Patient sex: F
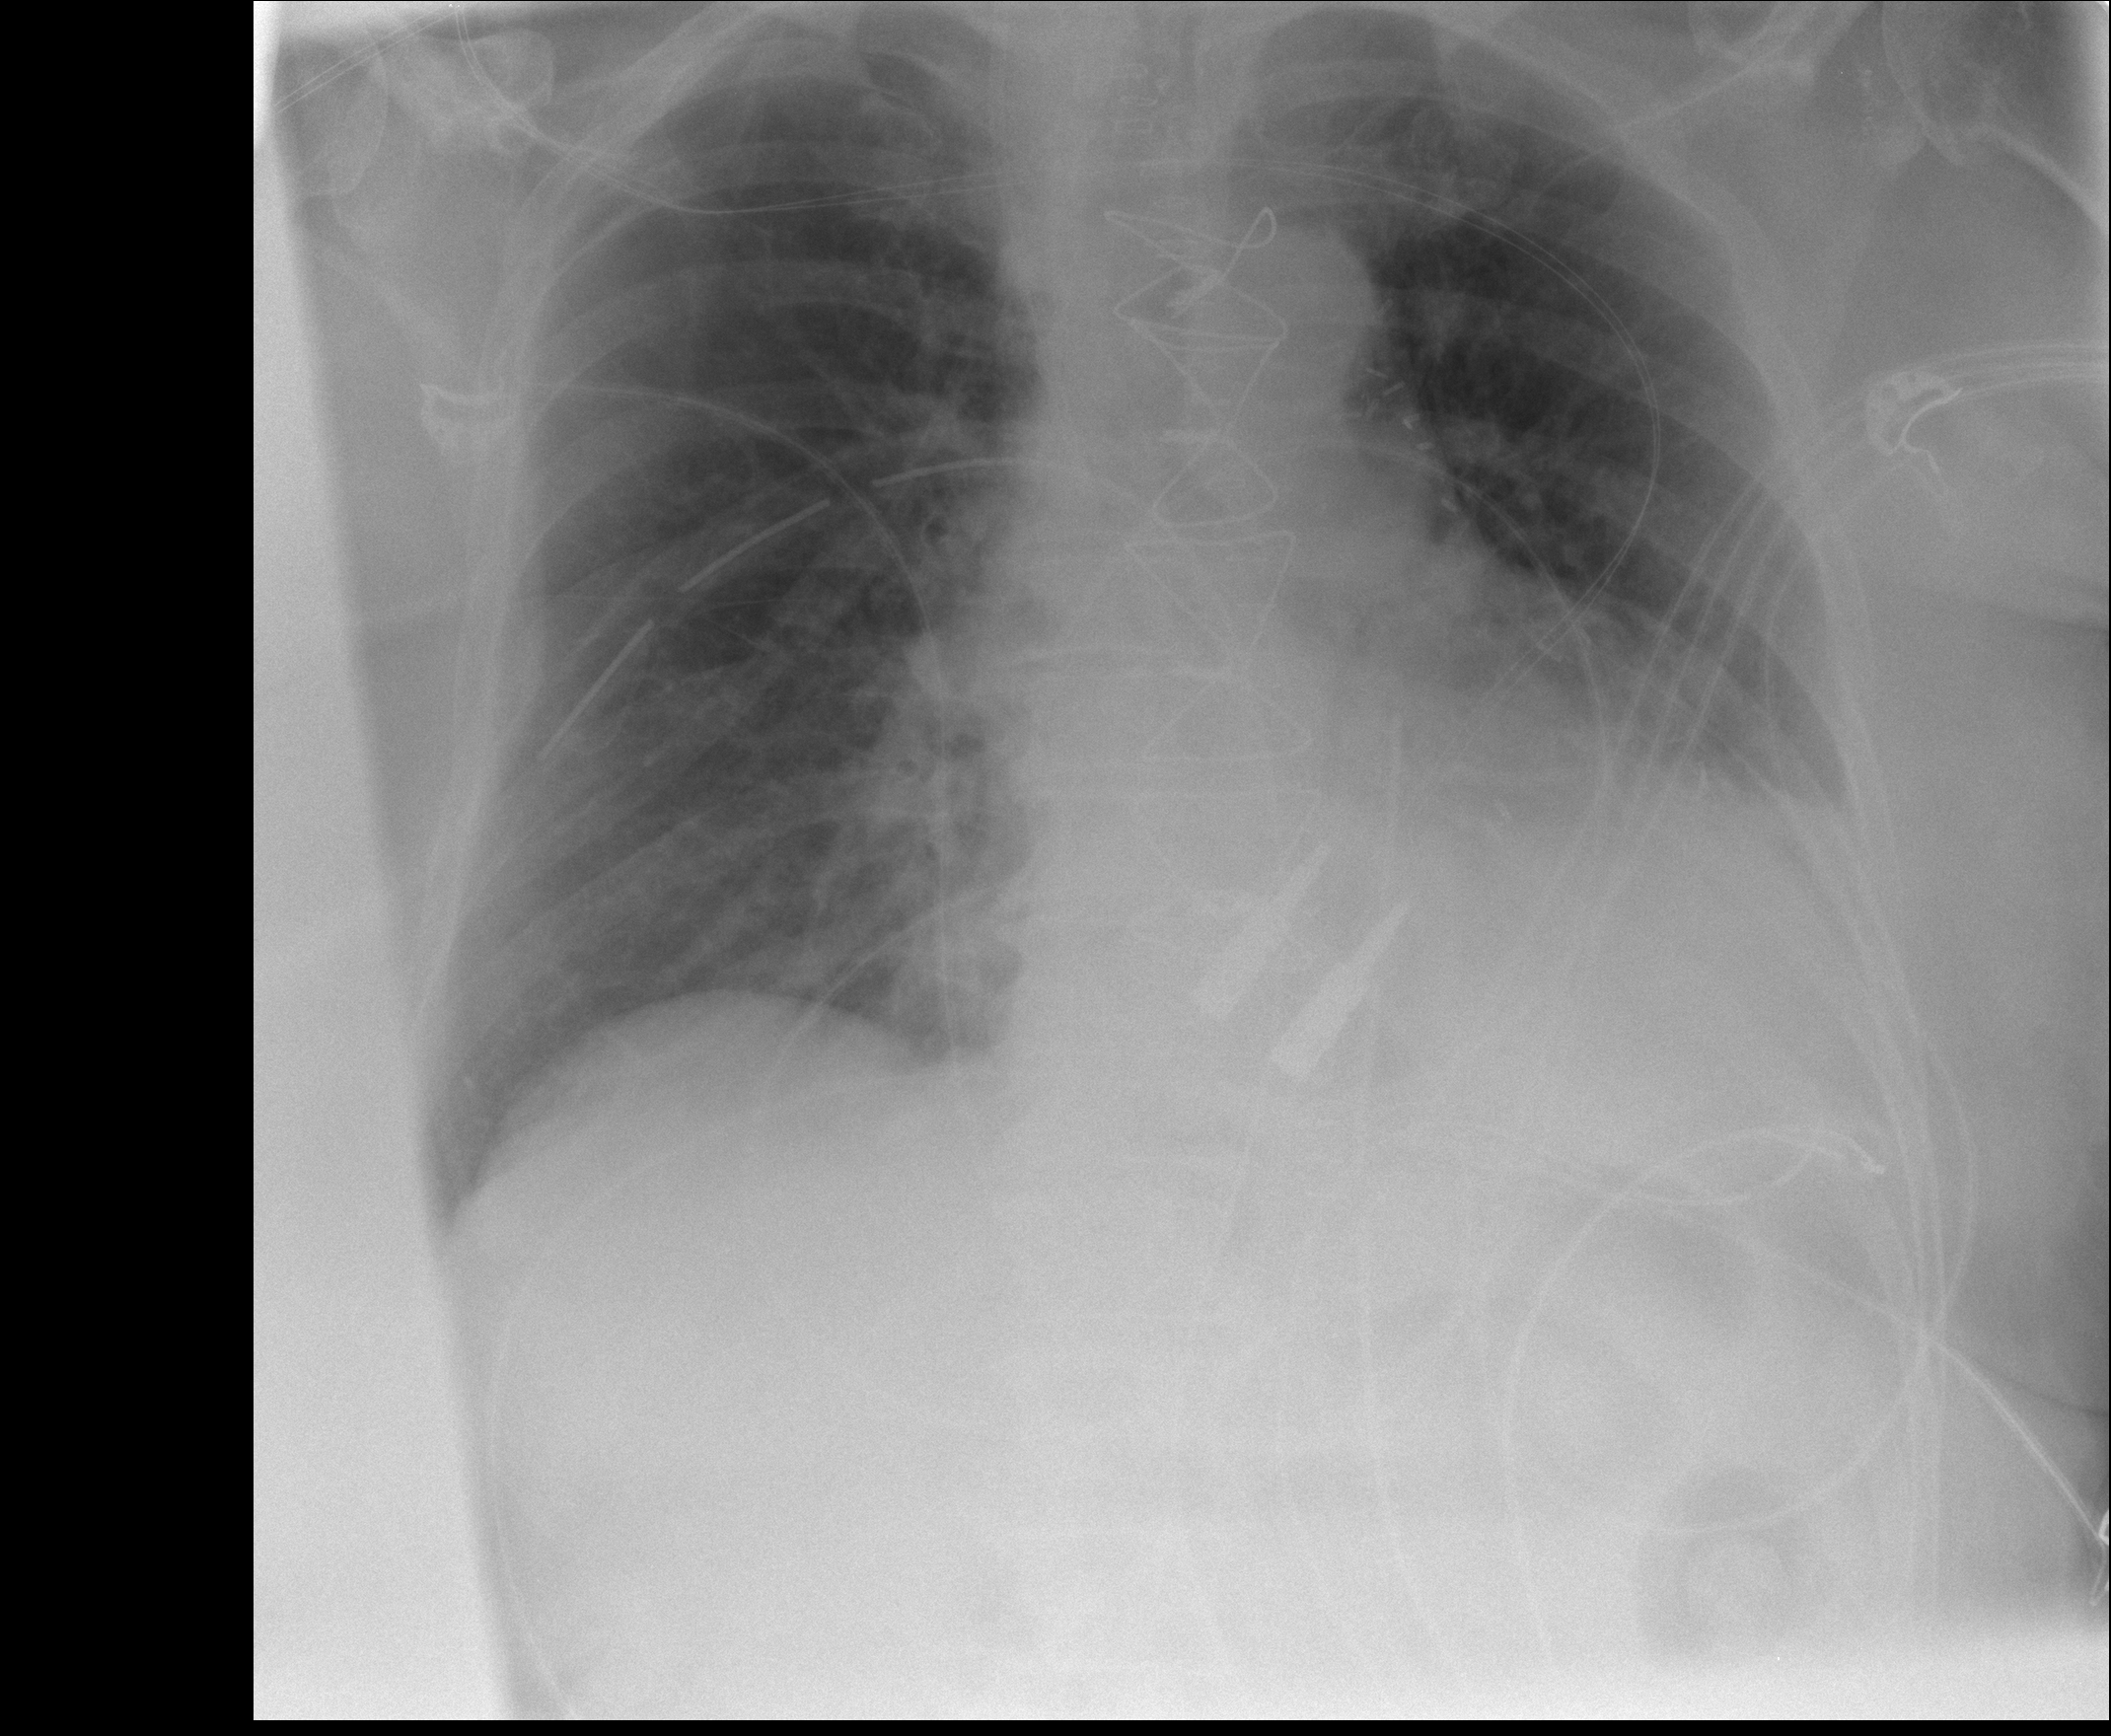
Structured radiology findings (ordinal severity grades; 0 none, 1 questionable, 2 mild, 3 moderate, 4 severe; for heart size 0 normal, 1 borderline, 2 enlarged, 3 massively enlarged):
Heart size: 0
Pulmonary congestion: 1
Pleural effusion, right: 0
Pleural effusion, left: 0
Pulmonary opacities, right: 0
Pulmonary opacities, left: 0
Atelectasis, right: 0
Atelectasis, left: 2